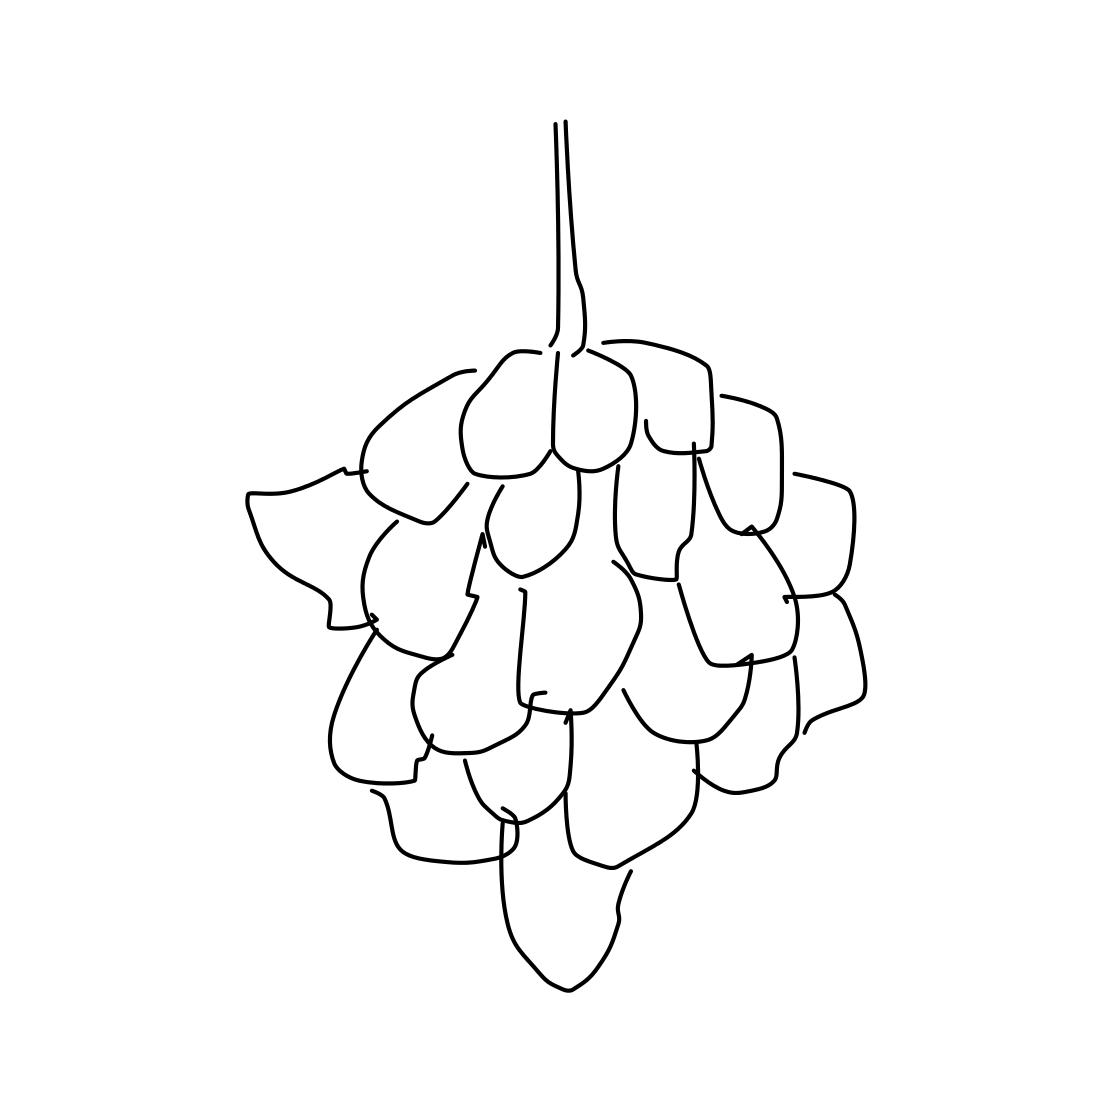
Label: grapes